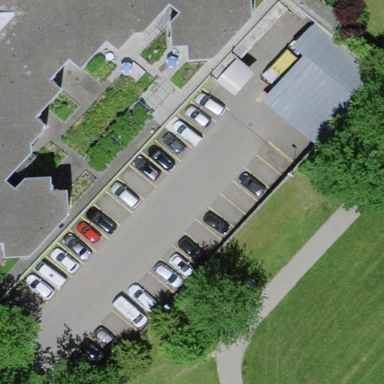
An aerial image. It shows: Parking area with surface.